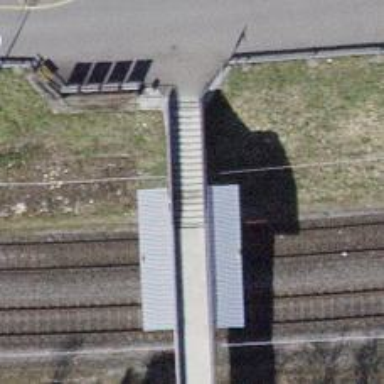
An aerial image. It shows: Footway bridge with metal surface.